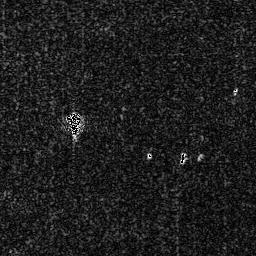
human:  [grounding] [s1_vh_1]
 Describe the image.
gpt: In the satellite image, there is  <ref>1 small ship </ref> <box>[[25, 42, 31, 52, 0]]</box> located at left.